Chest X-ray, AP view. Patient: 23 years old, sex M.
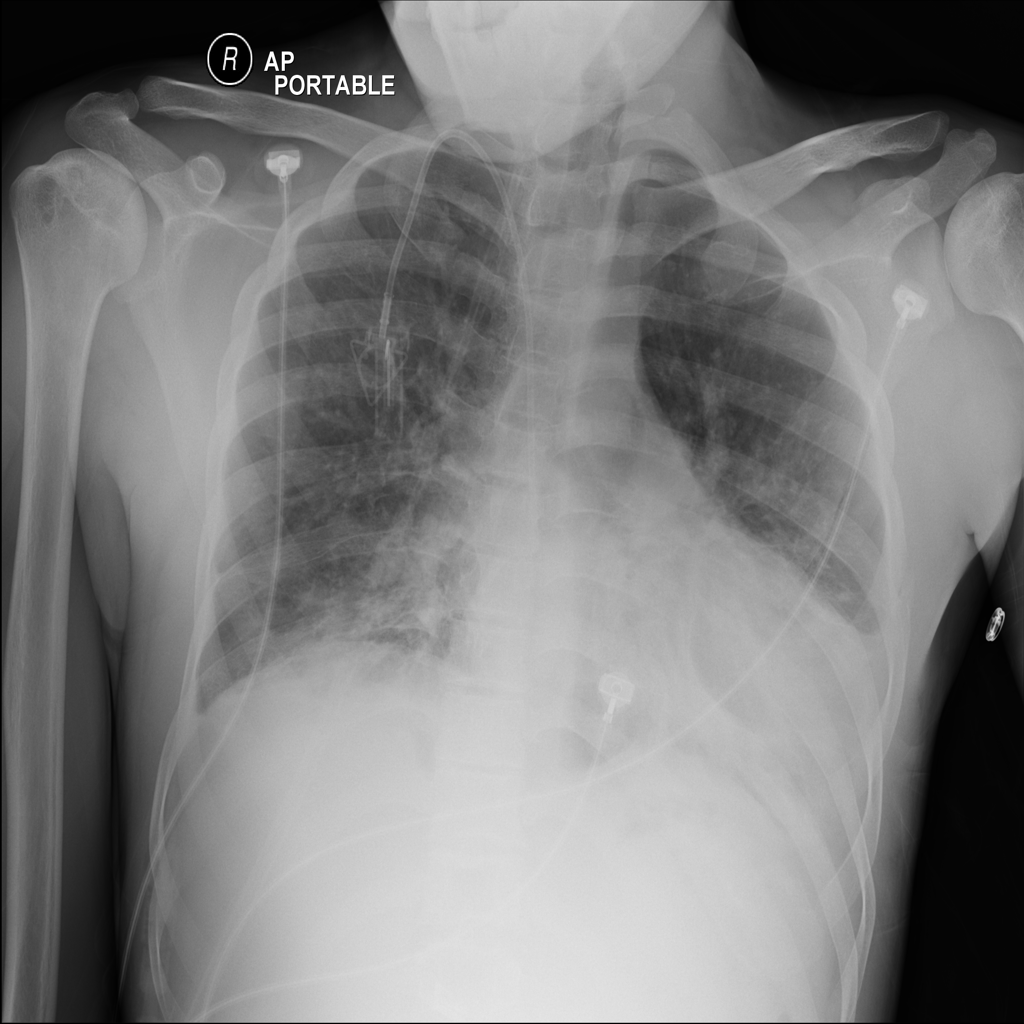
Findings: Infiltration